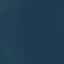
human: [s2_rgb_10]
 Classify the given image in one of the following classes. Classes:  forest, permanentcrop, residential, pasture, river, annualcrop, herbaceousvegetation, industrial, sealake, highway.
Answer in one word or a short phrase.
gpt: SeaLake